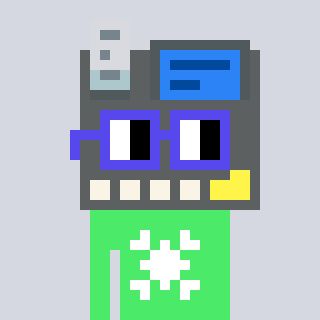
a pixel art character with square blue glasses, a cash register-shaped head and a teal-colored body on a cool background